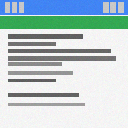
Screen state: on